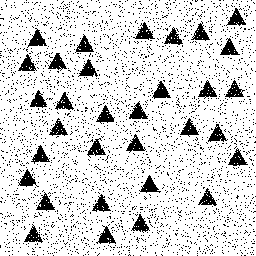
Squares: 0
Triangles: 32
Stars: 0
Total shapes: 32